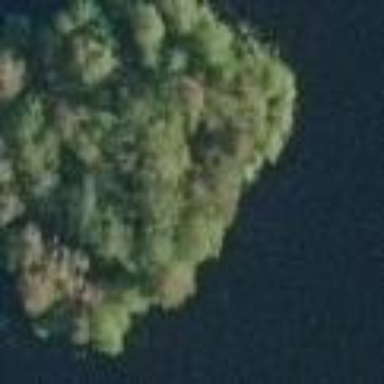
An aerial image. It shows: Island.